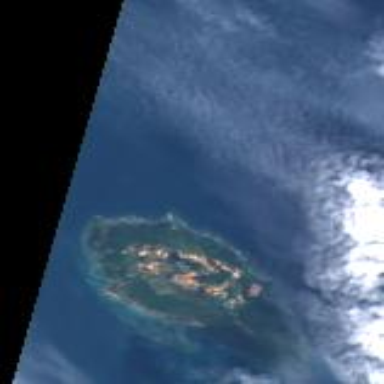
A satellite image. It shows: Island with natural coastline.